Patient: sex M, age 59
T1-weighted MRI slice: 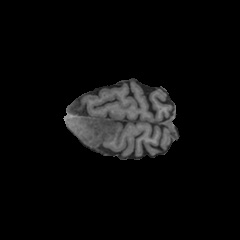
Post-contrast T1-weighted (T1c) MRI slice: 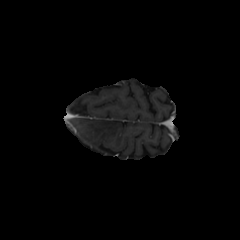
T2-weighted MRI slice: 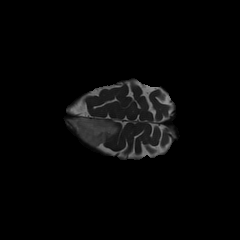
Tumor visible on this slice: yes
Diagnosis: Oligodendroglioma, IDH-mutant, 1p/19q-codeleted
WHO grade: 3